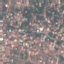
Land use / land cover class: Residential